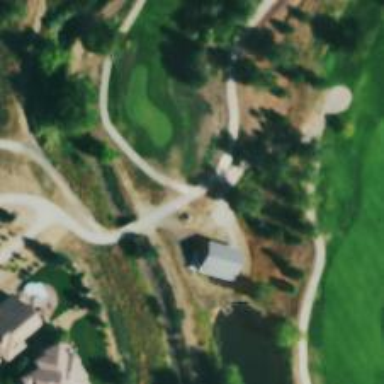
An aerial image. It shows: Service road designated as golf cart path.